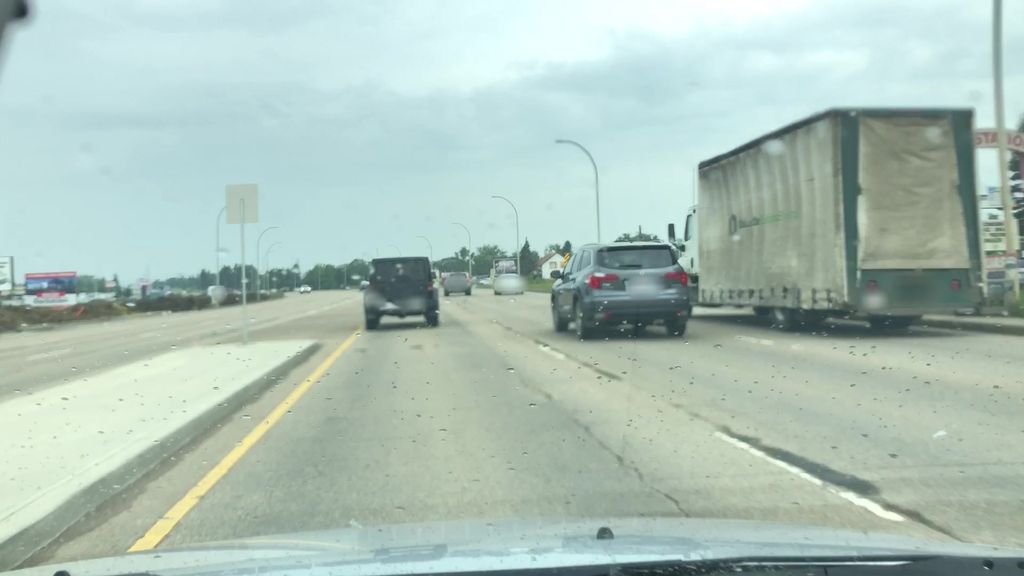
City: edmonton